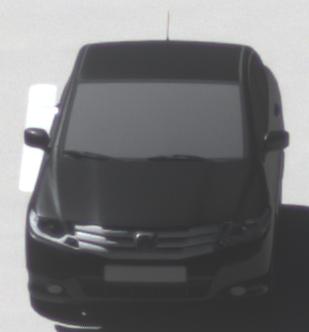
Make: Honda
Model: City
Detailed model: Gen. 6
Model produced from: 2008
Model produced until: 2013
Doors: 4
Color: black
Road condition: dry road
Daytime: midday
Contrast: high contrast